【题型】选择题　【知识点】解析几何　【难度】easy
已知椭圆 $C: \frac{x^2}{9} + \frac{y^2}{5} = 1$ 的左、右焦点分别为 $F_1, F_2$，点 $M$ 在 $C$ 上，点 $N$ 的坐标为 $(3, \sqrt{5})$，则 $|MN| + |MF_1|$ 的取值范围为（ ）

A. $[\sqrt{30}, 4 + \sqrt{6}]$ \quad B. $[\sqrt{30}, 6 + \sqrt{6}]$ \quad C. $[4 + \sqrt{6}, 6 + \sqrt{6}]$ \quad D. $[6 + \sqrt{6}, 9 + \sqrt{6}]$
【解答】
【答案】B

【分析】根据椭圆的定义转化 $|MN| + |MF_1|$，结合三点共线来求得 $|MN| + |MF_1|$ 的取值范围.

【详解】依题意，$a=3, b=\sqrt{5}, c=2$，$F_1(-2,0), F_2(2,0)$，$N(3, \sqrt{5})$，

$|NF_2| = \sqrt{1^2 + (\sqrt{5})^2} = \sqrt{6}$，$|NF_1| = \sqrt{5^2 + (\sqrt{5})^2} = \sqrt{30}$，

所以 $|MN| + |MF_1| \ge |NF_1| = \sqrt{30}$，当 $M$ 位于线段 $NF_1$ 与椭圆交点 $M_2$ 处时等号成立.

根据椭圆的定义可知 $|MN| + |MF_1| = |MN| + 2a - |MF_2| = 6 + |MN| - |MF_2|$，

如图所示，设 $NF_2$ 的延长线与椭圆相交于 $M_1$，

则当 $M$ 位于 $M_1$ 时，$6 + |MN| - |MF_2|$ 取得最大值为 $6 + |NF_2| = 6 + \sqrt{6}$，

综上所述，$|MN| + |MF_1|$ 的取值范围为 $[\sqrt{30}, 6 + \sqrt{6}]$.

故选：B

【点睛】在椭圆中，求解椭圆上的点到焦点、定点的距离的和或差的最值，可以考虑通过椭圆的定义进行转化，然后结合三点共线来确定最值. 在解题过程中，要画出对应的图象，结合图象来进行求解.
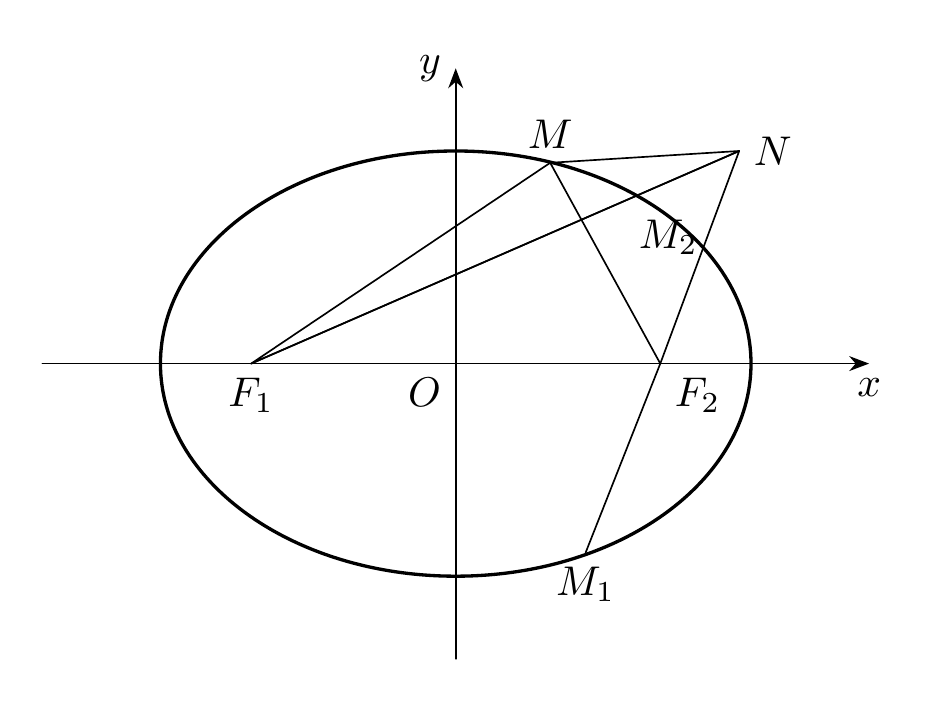